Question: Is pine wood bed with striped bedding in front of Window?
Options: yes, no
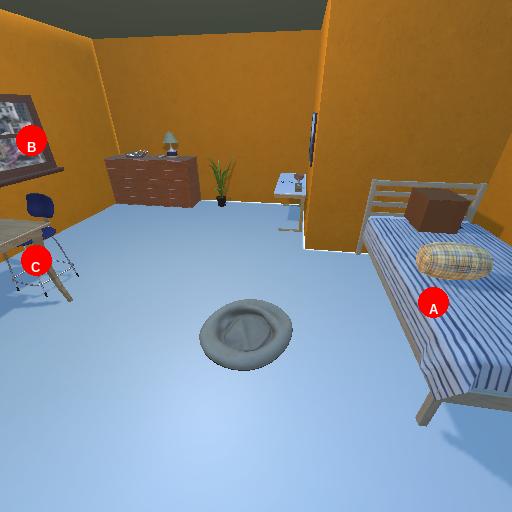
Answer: yes